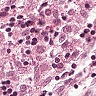
Metastatic tissue present: no